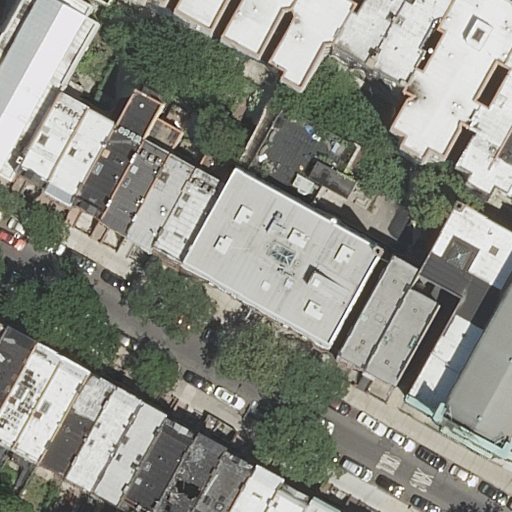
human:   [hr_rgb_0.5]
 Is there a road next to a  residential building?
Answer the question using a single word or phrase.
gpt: yes

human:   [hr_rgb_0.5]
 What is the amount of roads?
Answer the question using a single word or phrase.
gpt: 1

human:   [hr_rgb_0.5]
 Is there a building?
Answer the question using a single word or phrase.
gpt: yes

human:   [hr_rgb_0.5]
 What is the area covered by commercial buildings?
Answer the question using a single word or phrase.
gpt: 0m2

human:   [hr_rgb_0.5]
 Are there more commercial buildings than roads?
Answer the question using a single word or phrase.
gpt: no

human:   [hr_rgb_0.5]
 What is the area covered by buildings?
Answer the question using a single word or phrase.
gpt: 5186m2

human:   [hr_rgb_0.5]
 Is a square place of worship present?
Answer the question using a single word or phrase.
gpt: no

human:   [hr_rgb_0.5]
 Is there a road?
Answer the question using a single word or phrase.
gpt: yes

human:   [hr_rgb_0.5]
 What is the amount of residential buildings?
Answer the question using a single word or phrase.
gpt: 29

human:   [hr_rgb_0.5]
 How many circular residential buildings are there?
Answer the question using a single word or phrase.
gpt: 0

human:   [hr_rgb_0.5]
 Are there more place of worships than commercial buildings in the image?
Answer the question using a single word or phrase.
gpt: yes

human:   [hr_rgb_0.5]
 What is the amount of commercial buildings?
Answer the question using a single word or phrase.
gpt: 0

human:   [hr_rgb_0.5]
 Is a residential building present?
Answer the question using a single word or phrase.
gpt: yes

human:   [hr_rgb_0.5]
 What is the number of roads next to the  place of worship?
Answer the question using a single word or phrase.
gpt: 1

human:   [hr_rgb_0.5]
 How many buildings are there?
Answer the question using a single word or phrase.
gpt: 30

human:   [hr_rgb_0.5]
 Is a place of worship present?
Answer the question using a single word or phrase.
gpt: yes

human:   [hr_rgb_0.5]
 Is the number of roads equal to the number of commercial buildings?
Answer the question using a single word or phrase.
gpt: no

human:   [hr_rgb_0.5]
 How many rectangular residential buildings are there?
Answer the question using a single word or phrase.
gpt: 23

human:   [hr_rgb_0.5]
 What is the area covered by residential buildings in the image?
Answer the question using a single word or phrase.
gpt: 4146m2

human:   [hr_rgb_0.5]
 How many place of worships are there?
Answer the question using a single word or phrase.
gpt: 1

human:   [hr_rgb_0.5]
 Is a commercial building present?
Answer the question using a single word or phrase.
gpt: no

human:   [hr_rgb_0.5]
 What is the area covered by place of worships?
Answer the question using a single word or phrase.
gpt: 244m2

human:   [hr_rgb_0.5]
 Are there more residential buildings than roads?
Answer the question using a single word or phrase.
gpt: yes

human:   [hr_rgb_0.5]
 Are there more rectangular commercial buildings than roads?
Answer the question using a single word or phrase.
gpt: no

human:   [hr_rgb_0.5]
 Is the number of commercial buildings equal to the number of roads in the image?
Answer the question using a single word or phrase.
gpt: no

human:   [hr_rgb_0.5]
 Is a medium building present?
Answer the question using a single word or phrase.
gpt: yes

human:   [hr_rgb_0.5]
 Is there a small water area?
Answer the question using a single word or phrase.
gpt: no

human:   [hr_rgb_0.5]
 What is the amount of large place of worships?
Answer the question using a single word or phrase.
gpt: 0

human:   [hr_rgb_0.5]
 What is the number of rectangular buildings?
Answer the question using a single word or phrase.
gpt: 23

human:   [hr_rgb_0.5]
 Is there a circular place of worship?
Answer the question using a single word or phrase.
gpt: no

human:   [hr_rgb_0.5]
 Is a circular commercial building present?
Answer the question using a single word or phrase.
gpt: no

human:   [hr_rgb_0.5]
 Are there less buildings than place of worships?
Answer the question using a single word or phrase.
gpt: no

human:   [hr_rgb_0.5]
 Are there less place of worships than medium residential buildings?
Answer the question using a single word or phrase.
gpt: yes

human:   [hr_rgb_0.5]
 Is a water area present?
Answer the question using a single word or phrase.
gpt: no

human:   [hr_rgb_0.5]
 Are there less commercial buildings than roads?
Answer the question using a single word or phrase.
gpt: yes

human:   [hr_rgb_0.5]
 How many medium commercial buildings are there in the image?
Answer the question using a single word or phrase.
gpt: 0

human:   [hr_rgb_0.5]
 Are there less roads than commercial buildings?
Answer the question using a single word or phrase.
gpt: no

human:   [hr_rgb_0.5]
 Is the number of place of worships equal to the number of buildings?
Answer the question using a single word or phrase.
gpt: no

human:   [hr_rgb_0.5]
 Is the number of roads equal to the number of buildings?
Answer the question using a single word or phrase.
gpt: no

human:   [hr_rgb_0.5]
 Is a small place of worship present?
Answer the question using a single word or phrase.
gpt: no

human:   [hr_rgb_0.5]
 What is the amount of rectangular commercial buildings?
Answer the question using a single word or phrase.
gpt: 0

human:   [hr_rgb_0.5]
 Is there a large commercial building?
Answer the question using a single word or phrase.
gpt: no

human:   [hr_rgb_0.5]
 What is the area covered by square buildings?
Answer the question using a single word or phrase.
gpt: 0m2

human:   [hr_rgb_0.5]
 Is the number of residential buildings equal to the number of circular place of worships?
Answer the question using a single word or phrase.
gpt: no

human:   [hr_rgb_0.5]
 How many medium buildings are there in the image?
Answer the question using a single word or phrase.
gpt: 19

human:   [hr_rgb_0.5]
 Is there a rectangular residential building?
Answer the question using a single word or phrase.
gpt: yes

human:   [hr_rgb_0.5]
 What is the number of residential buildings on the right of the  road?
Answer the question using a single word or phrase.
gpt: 7

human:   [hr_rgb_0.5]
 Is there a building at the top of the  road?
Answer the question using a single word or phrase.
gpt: yes

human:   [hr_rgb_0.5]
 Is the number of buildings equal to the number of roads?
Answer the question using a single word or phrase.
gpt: no

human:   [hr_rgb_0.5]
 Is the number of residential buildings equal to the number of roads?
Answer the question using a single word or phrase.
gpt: no

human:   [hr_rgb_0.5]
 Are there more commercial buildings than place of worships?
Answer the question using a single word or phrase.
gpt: no

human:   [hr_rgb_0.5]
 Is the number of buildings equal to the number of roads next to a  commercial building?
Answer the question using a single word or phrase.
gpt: no

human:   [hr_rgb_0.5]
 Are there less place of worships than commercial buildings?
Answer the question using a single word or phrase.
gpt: no

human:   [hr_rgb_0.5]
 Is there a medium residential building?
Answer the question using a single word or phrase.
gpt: yes

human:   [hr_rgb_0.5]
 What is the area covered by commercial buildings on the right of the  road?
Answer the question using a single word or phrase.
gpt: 0m2

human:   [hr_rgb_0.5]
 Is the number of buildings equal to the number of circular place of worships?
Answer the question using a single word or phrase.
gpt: no

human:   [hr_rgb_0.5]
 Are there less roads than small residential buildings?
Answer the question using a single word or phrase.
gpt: yes

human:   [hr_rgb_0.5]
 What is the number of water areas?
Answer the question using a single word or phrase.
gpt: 0

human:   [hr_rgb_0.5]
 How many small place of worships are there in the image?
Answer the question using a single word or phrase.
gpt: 0

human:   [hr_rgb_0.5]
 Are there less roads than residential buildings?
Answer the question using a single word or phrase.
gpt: yes

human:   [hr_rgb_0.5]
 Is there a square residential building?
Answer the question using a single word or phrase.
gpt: no

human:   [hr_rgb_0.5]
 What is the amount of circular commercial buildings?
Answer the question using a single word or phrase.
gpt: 0

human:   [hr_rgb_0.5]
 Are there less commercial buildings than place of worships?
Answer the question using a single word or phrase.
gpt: yes

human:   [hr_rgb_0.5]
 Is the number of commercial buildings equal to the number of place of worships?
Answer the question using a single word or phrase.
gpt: no